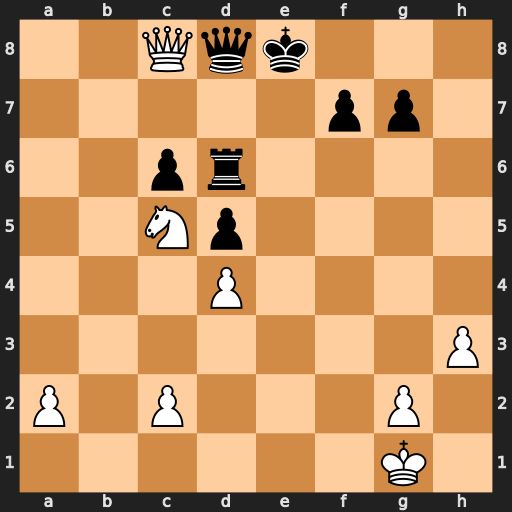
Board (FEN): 2Qqk3/5pp1/2pr4/2Np4/3P4/7P/P1P3P1/6K1
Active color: w
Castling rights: -
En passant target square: -
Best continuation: Nb7 Qxc8 Nxd6+ Kd7 Nxc8